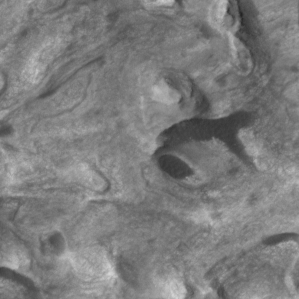
Label: non_frost